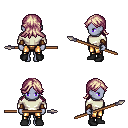
a pixel art fantasy rpg character, female body template, dark elf, purple skin, white long-sleeve shirt, gold greaves, white blonde loose hair, leather bracers, black shoes, spear, four views (front, back, left, right), 2x2 character sprite sheet, small pixel art, hard edges, no anti-aliasing